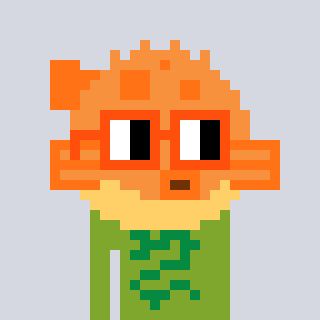
a pixel art character with square orange glasses, a pufferfish-shaped head and a slimegreen-colored body on a cool background